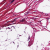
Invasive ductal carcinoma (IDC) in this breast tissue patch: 0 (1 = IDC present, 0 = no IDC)